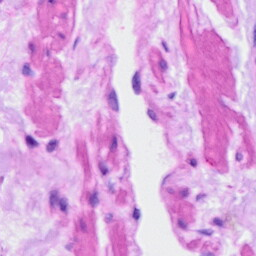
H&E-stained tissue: Ovarian